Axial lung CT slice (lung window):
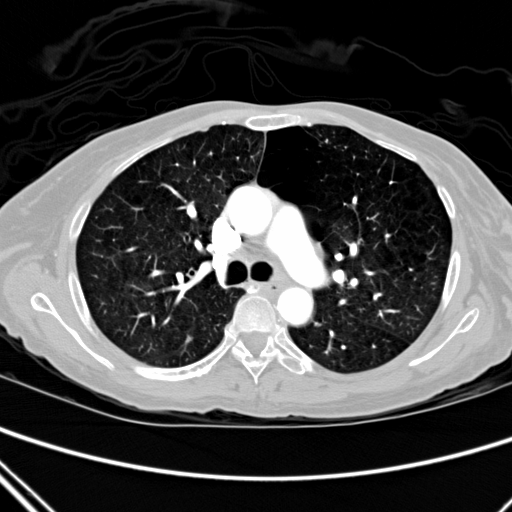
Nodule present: no